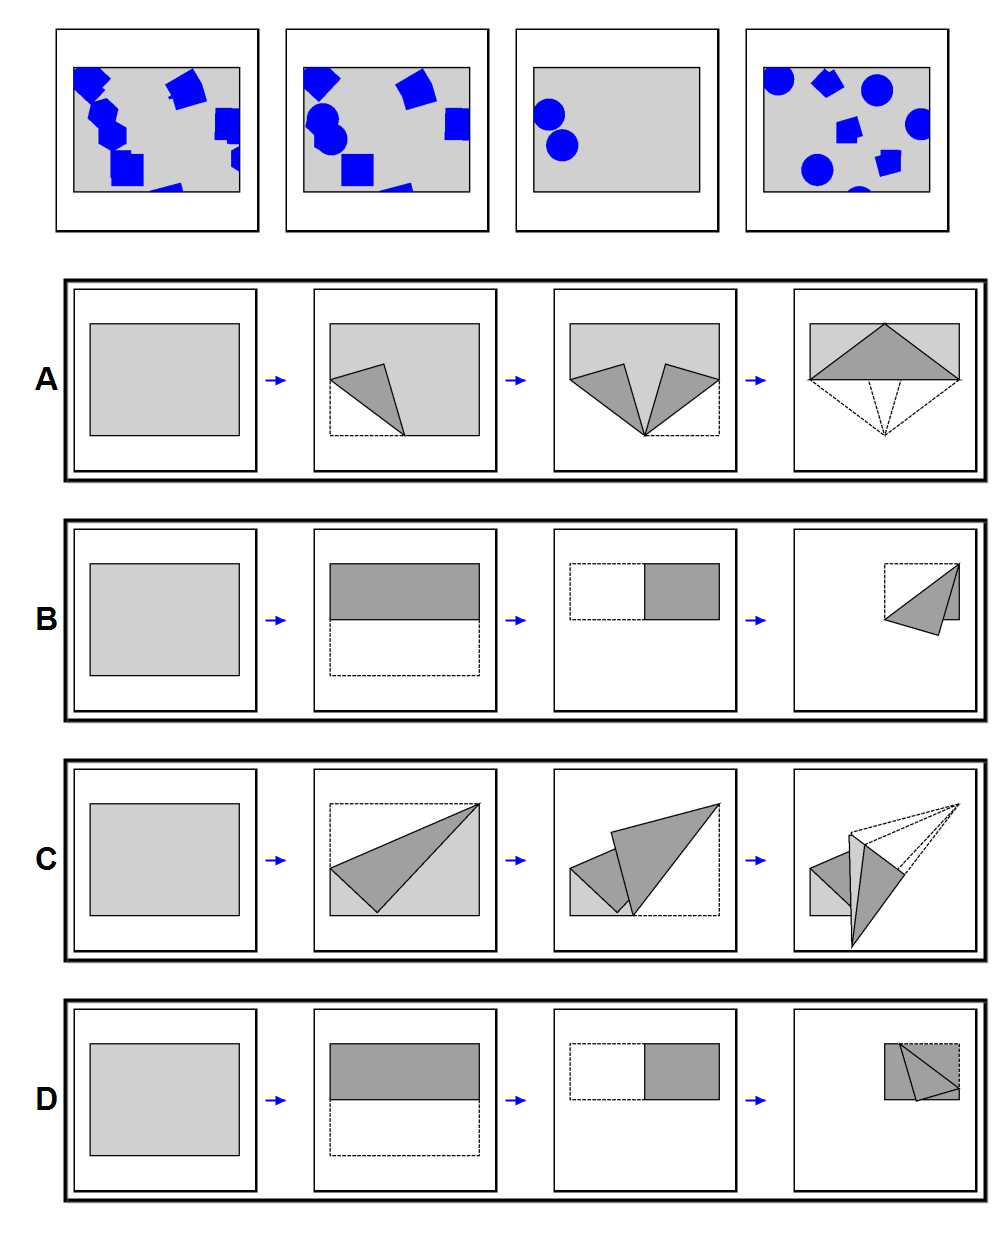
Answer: C